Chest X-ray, PA view. Patient: 66 years old, sex M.
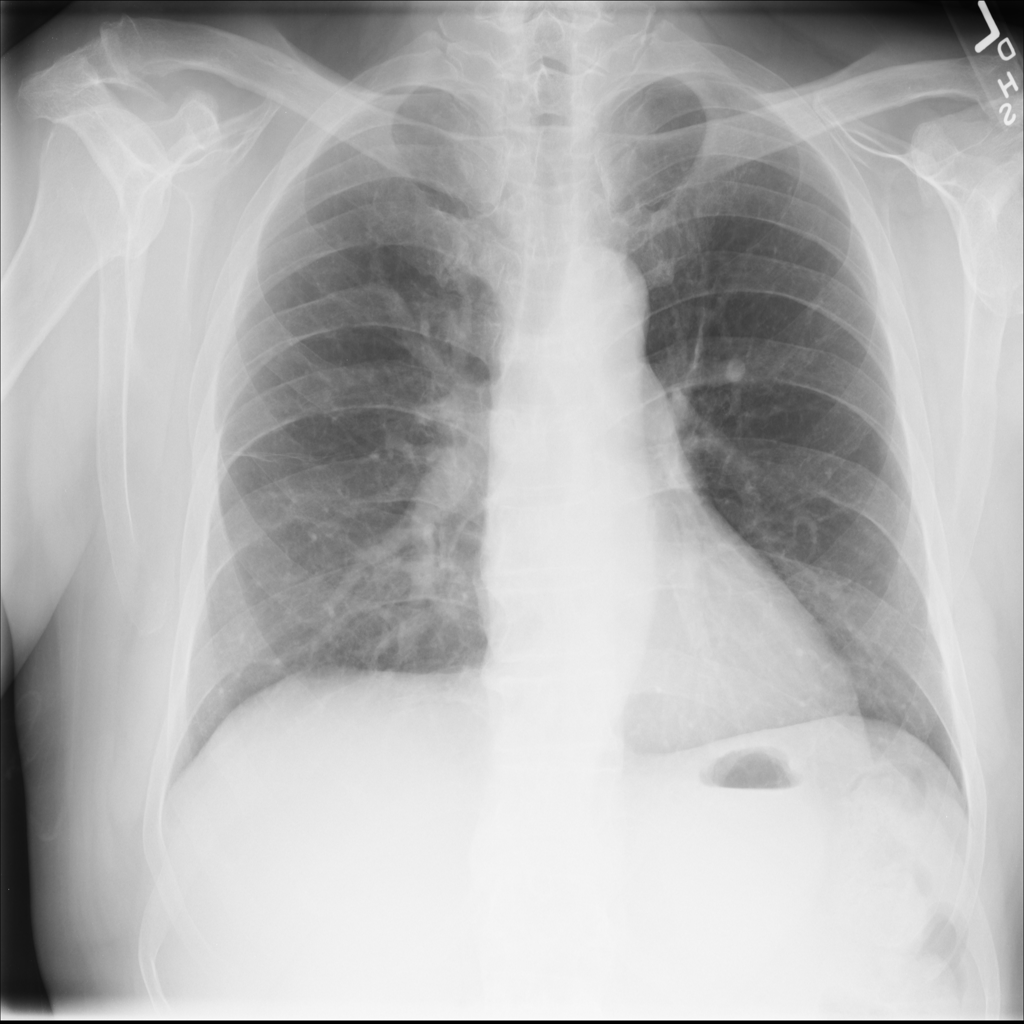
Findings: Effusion